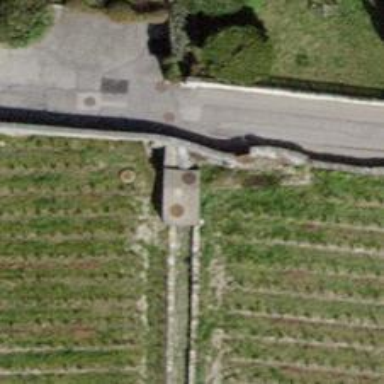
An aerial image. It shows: There is tunnel.